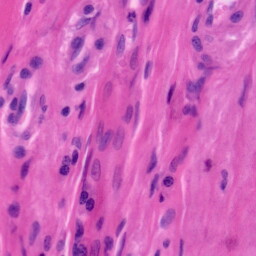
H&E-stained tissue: Tonsil